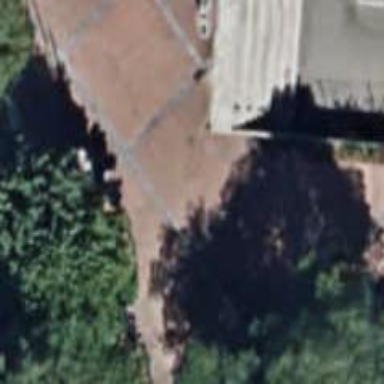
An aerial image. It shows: Retaining wall.